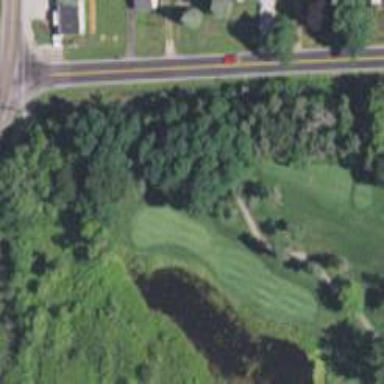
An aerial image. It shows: Golf hole.